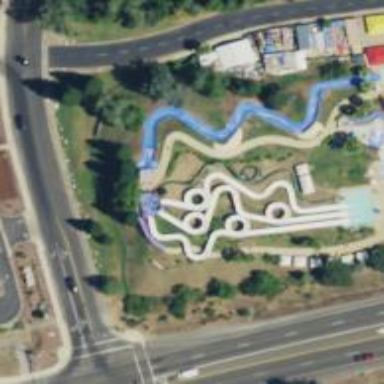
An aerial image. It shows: Water slide attraction.